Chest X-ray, PA view. Patient: 37 years old, sex F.
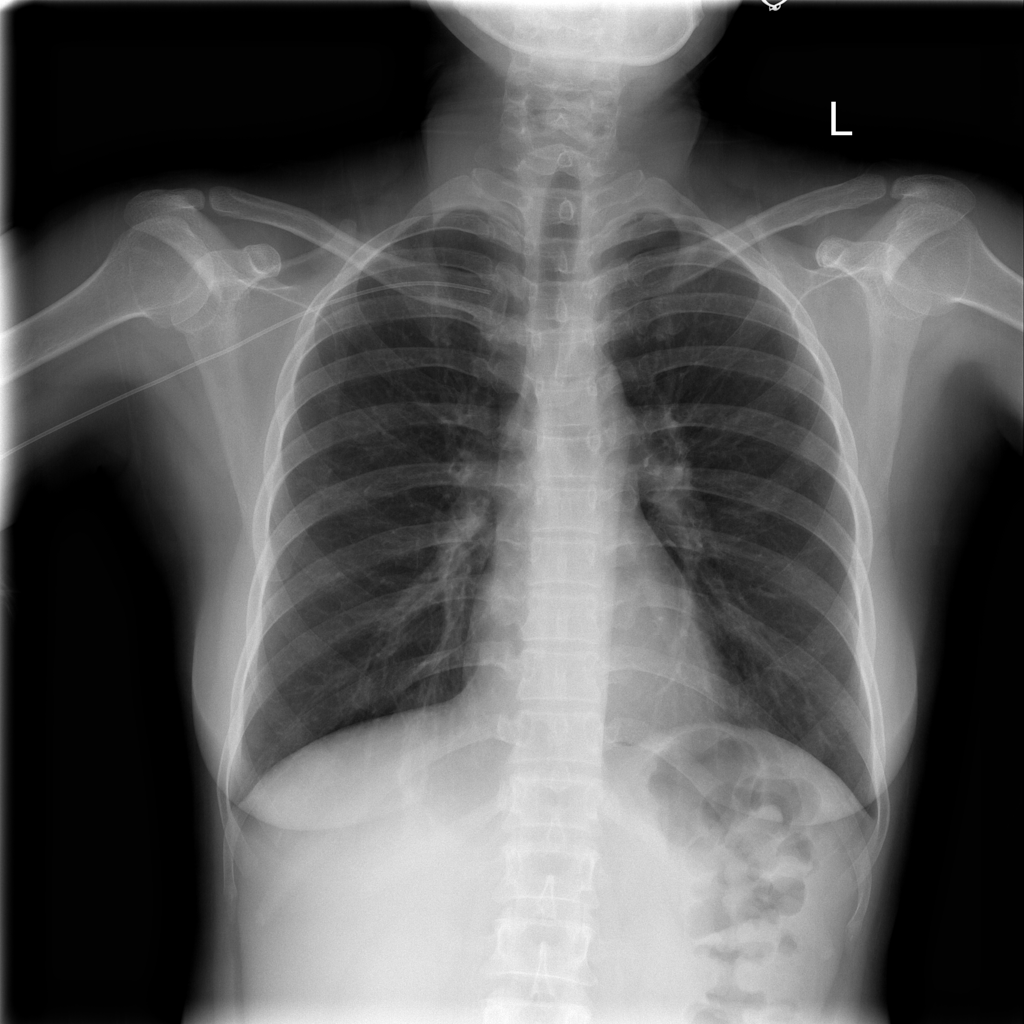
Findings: No Finding